Question: I am trying to write a regex to match all strings which appear in between enclosing characters (most likely '"' - double quotes). This is a scenario I commonly encounter while trying to parse a line in a csv file.
So I have a sample line like:
'''
"Smith, John",25,"21/45, North Avenue",IBM
'''
Tried the following regex:
'''
"(.*)"
'''
But it fetches somewhat as follows:

I am expecting output as follows:
'''
Smith, John
25
21/45, North Avenue
IBM
'''
The regex I have written is an attempt to capture what comes between '"' in my example. However, above is the output I am expecting.
There is a kind of ambiguity though: I am not looking for a match like: ',25,'. This kinda makes me wonder if a regex is even feasible here.
What is the correct way to write this?
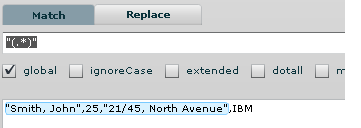
Answer: If you really want to roll your own CSV parser, you'll need to teach your regex a few rules:
1. A field may be unquoted as long as it doesn't contains quotes, commas or newlines.
2. A quoted field may contain any characters; quotes are escaped by doubling.
3. Commas are used as separators.
So, to match one CSV field, you can use the following regex:
'''
(?mx) # Verbose, multiline mode
(?<=^|,) # Assert there is a comma or start of line before the current position.
(?: # Start non-capturing group:
" # Either match an opening quote, followed by
(?: # a non-capturing group:
"" # Either an escaped quote
| # or
[^"]+ # any characters except quotes
)* # End of inner non-capturing group, repeat as needed.
" # Match a closing quote.
| # OR
[^,"
]+ # Match any number of characters except commas, quotes or newlines
) # End of outer non-capturing group
(?=,|$) # Assert there is a comma or end-of-line after the current position
'''
See it <URL>.